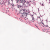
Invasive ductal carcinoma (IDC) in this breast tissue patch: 1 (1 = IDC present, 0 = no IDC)